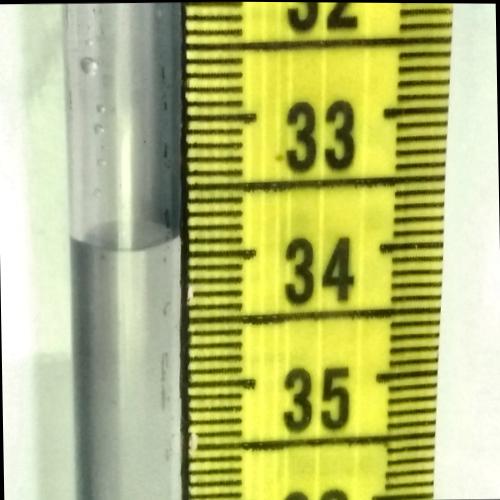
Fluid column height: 33.9 cm